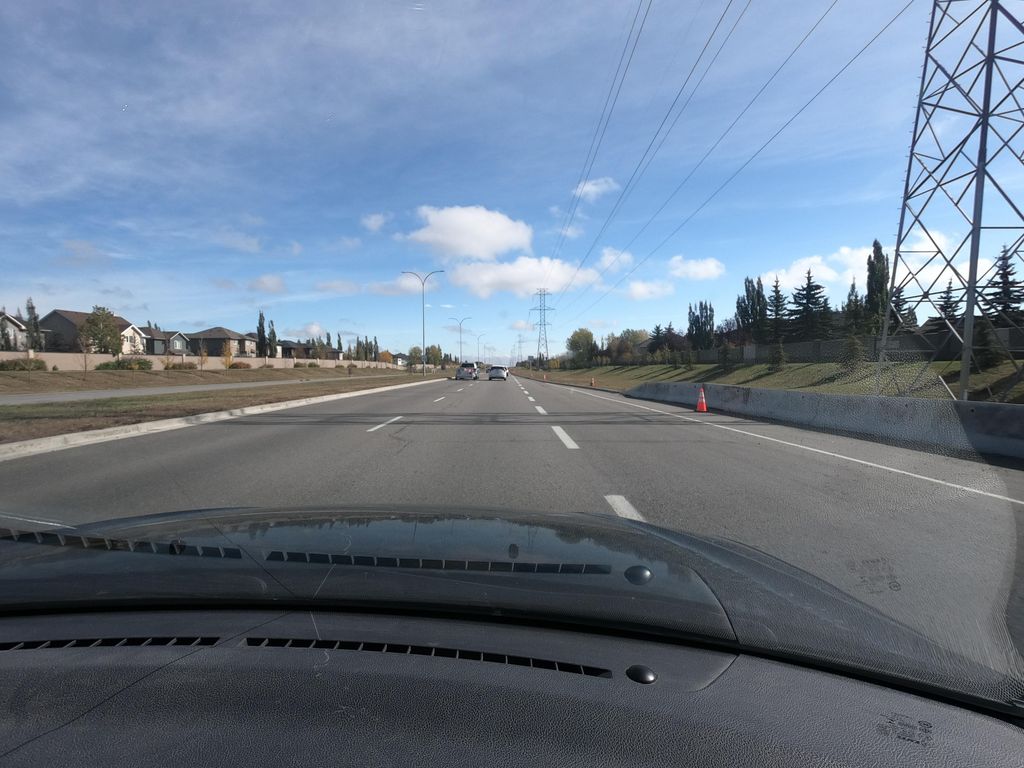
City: calgary